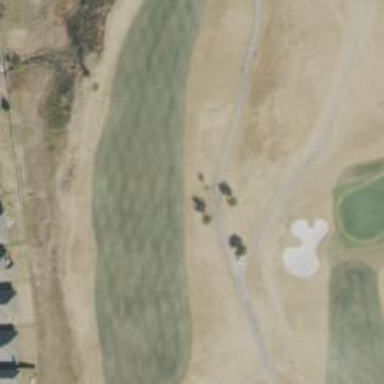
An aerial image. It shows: Service road designated as golf cart path.